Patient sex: M
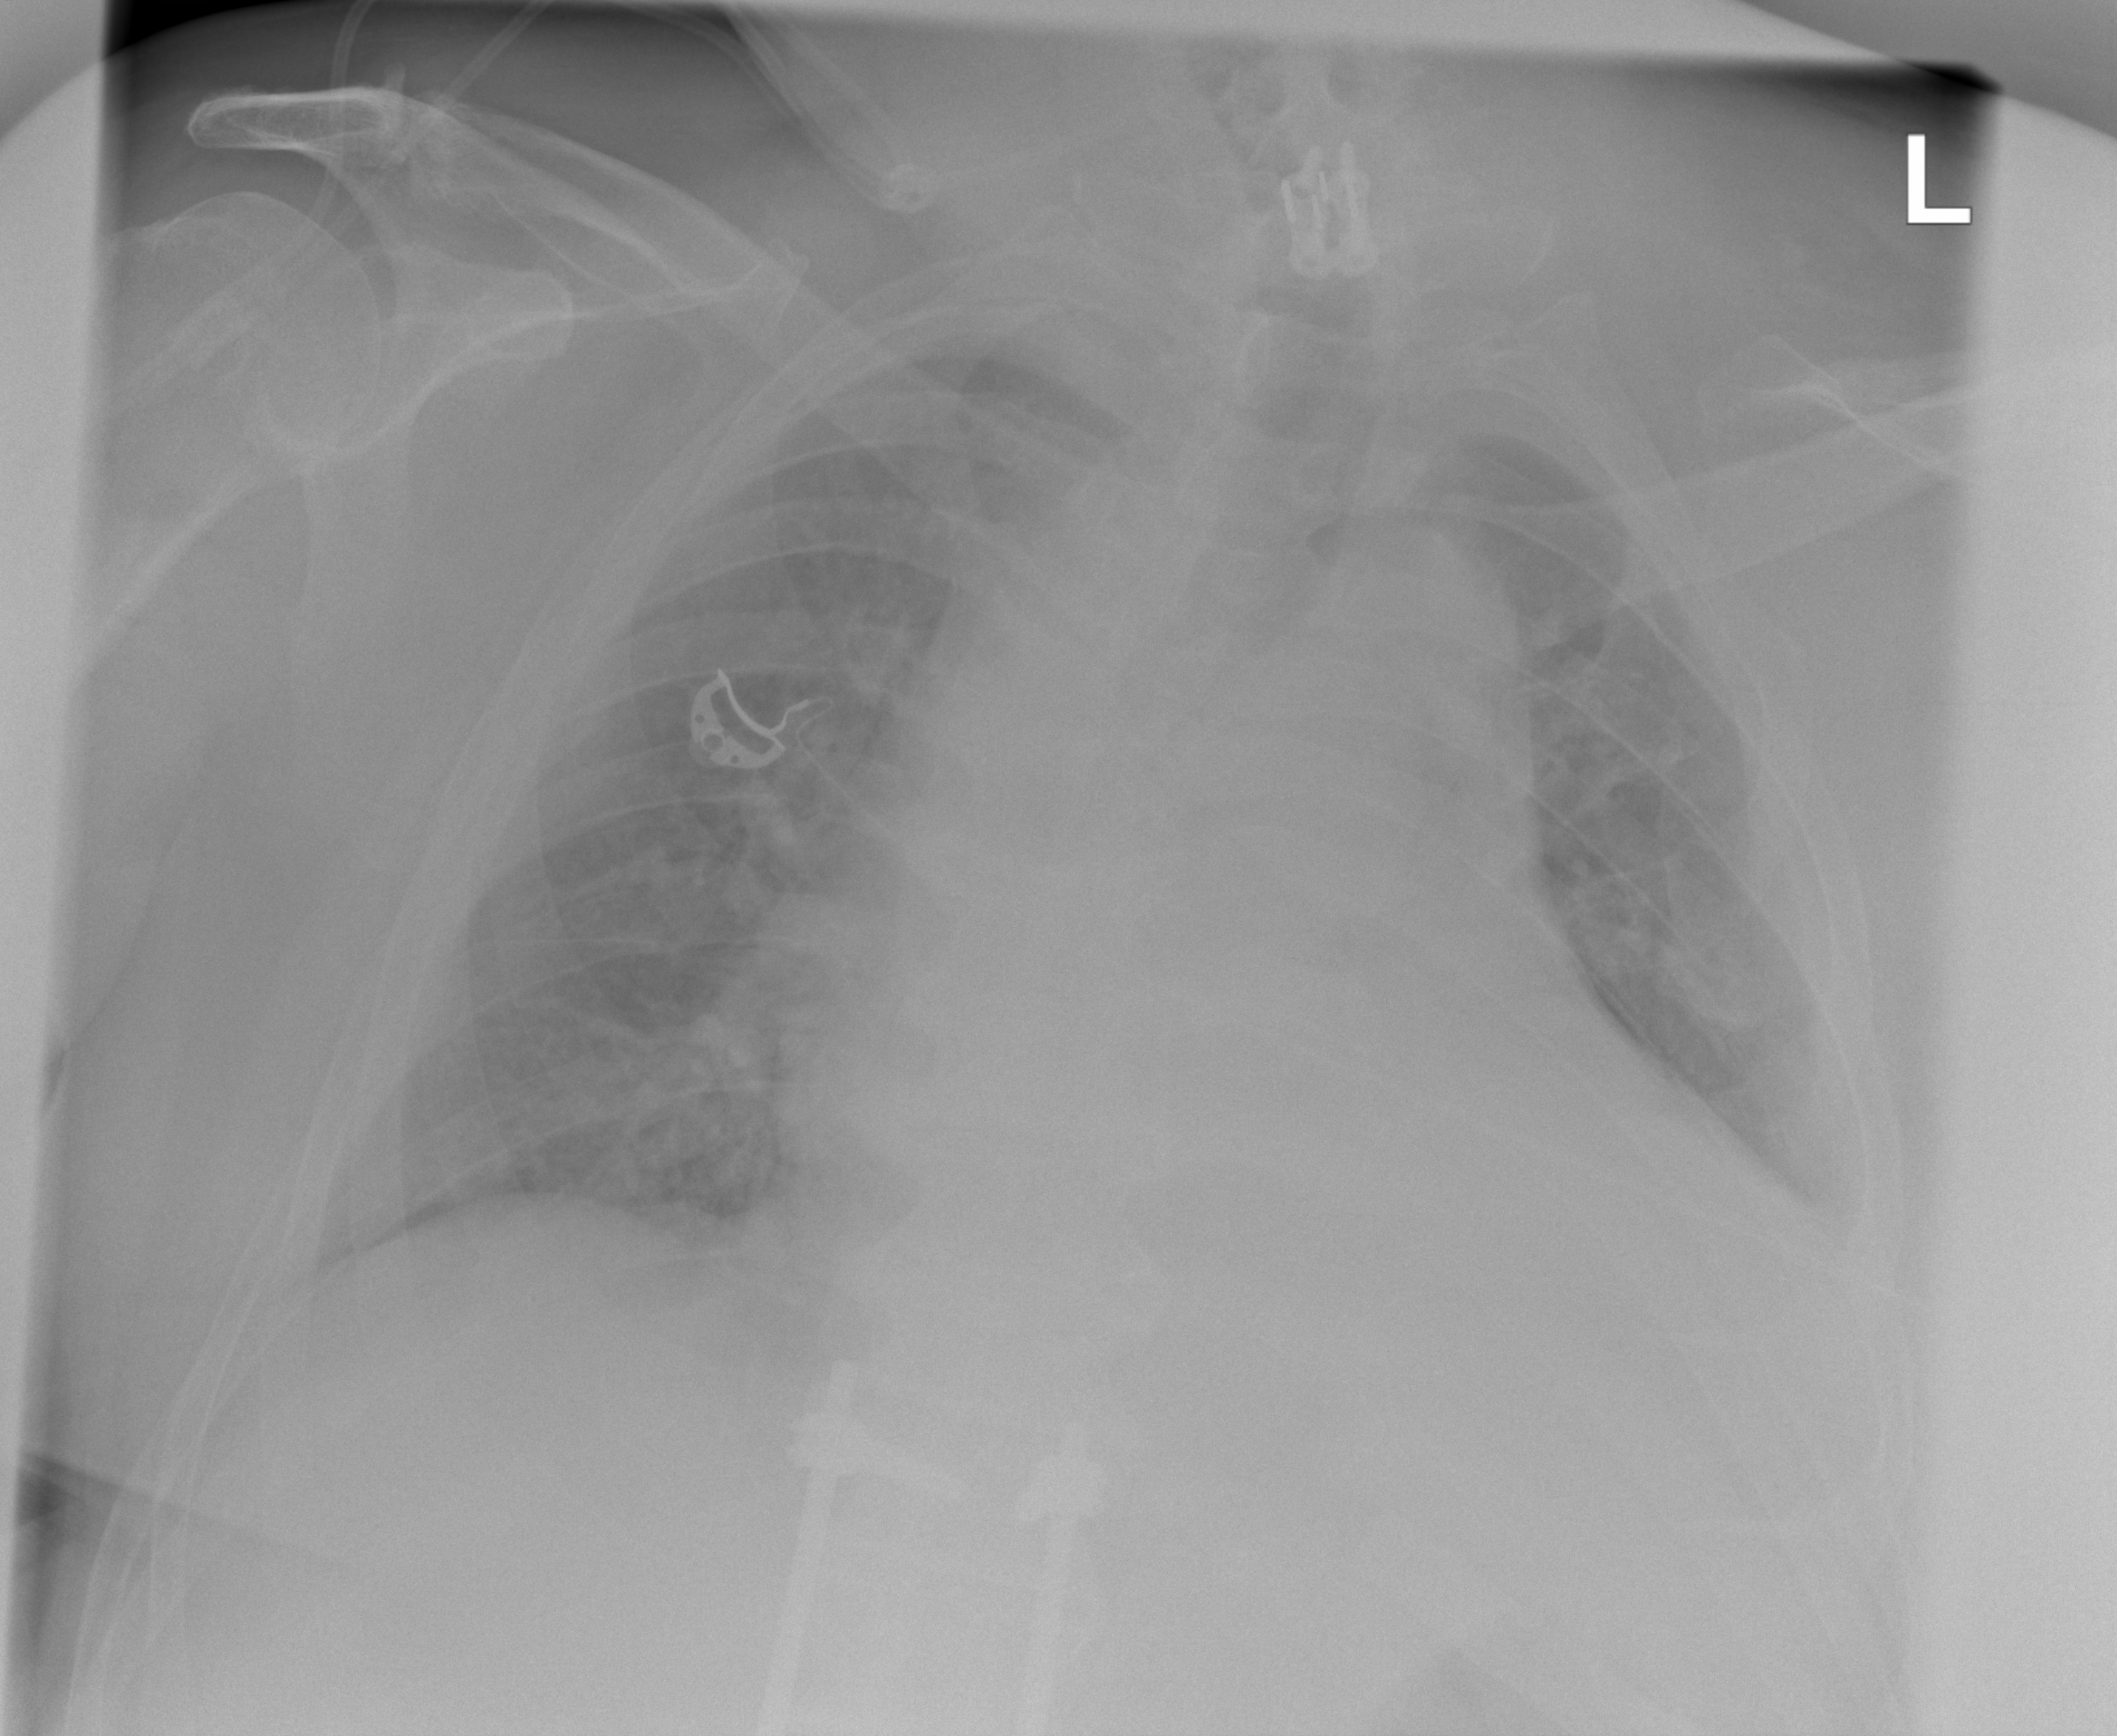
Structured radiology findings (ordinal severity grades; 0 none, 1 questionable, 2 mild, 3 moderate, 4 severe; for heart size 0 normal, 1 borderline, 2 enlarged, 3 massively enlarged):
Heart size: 2
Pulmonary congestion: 2
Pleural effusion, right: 0
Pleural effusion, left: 2
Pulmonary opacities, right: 1
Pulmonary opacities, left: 1
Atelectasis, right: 2
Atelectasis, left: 2